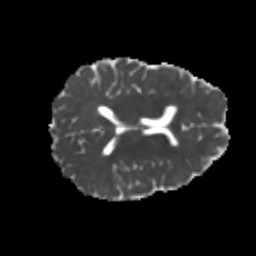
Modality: MD
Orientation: axial
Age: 23
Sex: female
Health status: healthy
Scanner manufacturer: philips
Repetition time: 7.389 s
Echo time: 0.08599 s